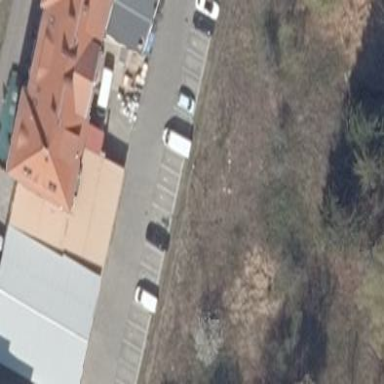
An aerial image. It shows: Street side parking area.